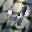
Label: 4